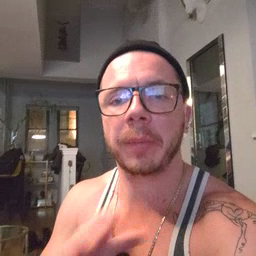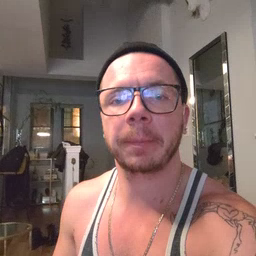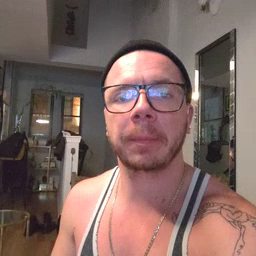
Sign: bedroom